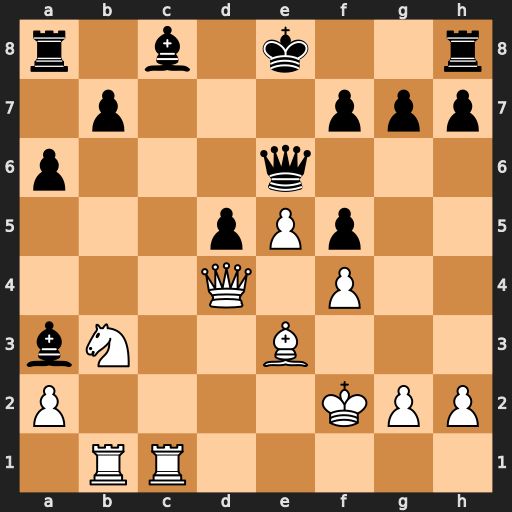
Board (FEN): r1b1k2r/1p3ppp/p3q3/3pPp2/3Q1P2/bN2B3/P4KPP/1RR5
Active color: w
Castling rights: kq
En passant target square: -
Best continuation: Qa4+ Bd7 Qxa3